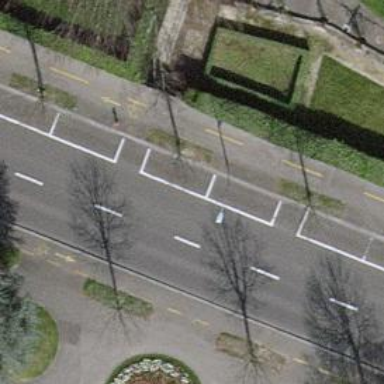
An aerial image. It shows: Avenue lined with trees.